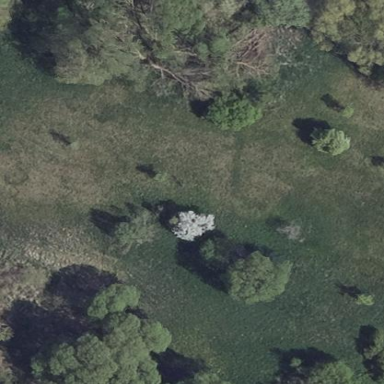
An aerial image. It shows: Beautiful meadow.